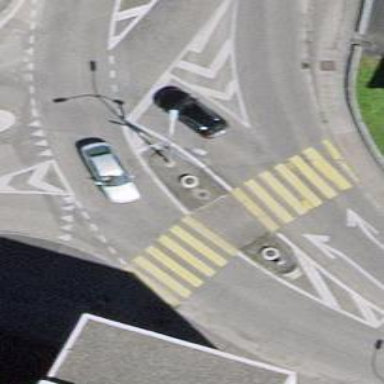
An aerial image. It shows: Zebra crossing on the road.